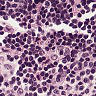
Metastatic tissue present: no